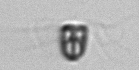
Label: Pyramimonas_morphotype1